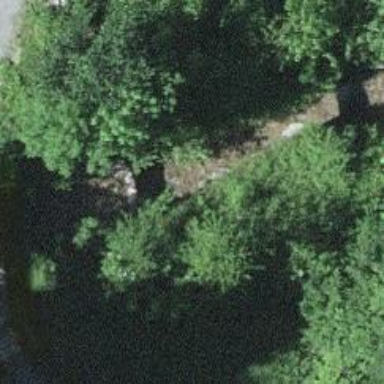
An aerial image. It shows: Check dam at location with retaining wall.